Question:
When I tapped one checkbox, it automatically checked all the checkboxes and vice-versa unchecked all when I unchecked. But I want to specify which tapped checkbox can be checked or unchecked. How to do this please?
Here are my Flutter code and image.
'''
import 'package:flutter/cupertino.dart';
import 'package:flutter/material.dart';
void main() => runApp(MyApp());
class MyApp extends StatelessWidget {
@override
Widget build(BuildContext context) {
return MaterialApp(
title: 'Flutter Checked Listview',
theme: ThemeData(
primarySwatch: Colors.green,
),
home: MyHomePage(title: 'Flutter Checked Listview'),
);
}
}
class MyHomePage extends StatefulWidget {
MyHomePage({Key key, this.title}) : super(key: key);
final String title;
@override
_MyHomePageState createState() => _MyHomePageState();
}
class _MyHomePageState extends State<MyHomePage> {
List<String> _list = [];
List<String> _listString = ["Ac","Fuel Sensor","Power","Panic","Camera","Relay","Duty Button","Other"];
// var singleline;
bool selected = false;
@override
void initState() {
setState(() {
for (int i = 0; i < _listString.length; i++) {
_list.insert(0, '${_listString[i]}');
}
});
}
@override
Widget build(BuildContext context) {
return Scaffold(
appBar: AppBar(
title: Text('Checked Listview'),
),
body: ListView(
shrinkWrap: true,
children: <Widget>[
_list.isNotEmpty
? Wrap(
children: _list
.map(
(item) => IntrinsicWidth(
child: Container(
width: 120,
height: 40,
child: Card(
child: InkWell(
child: Center(
child: Row(
children: <Widget>[
Checkbox(value: selected,
onChanged:(bool val){
setState(() {
selected = val;
});}),
Expanded(child: Text(item)),
],
),),),),),),)
.toList(),
)
: Container(),
],),);
}
}
'''
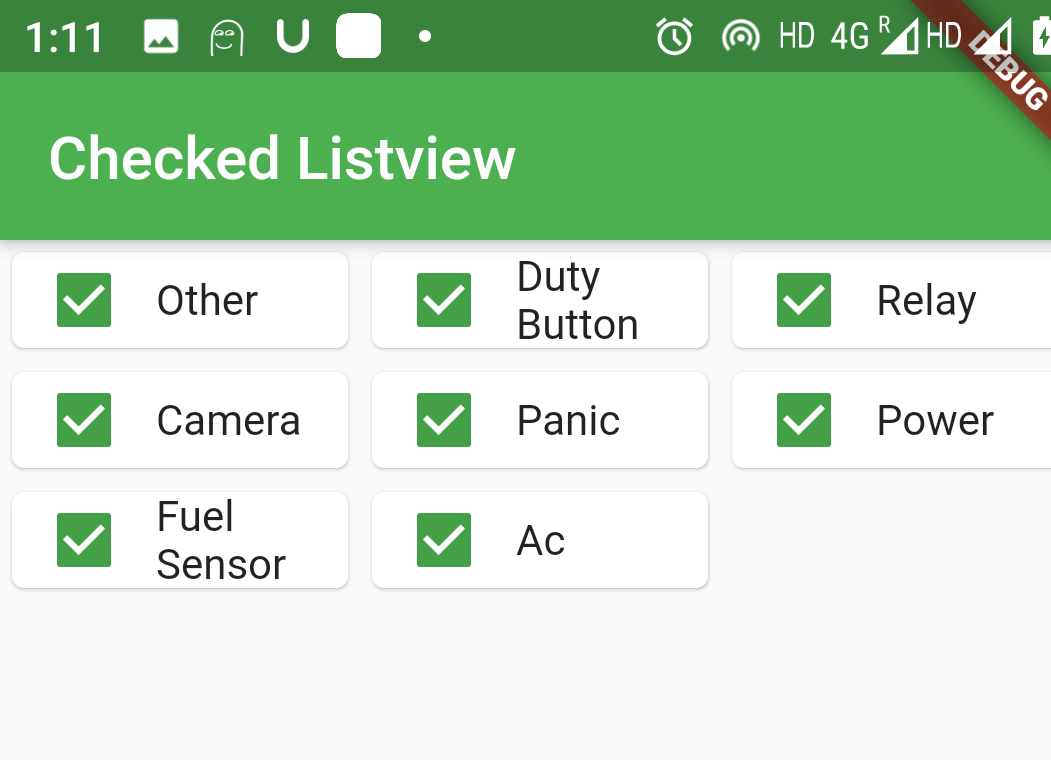
Answer: You can copy paste run full code below
You can use 'List<bool> selected' to control each value
code snippet
'''
List<bool> selected = [];
...
for (int i = 0; i < _listString.length; i++) {
_list.insert(0, '${_listString[i]}');
selected.insert(0, false);
}
...
var index = _list.indexOf(item);
...
Checkbox(
value: selected[index],
onChanged: (bool val) {
setState(() {
selected[index] = val;
});
}),
'''
working demo
<URL>
full code
'''
import 'package:flutter/cupertino.dart';
import 'package:flutter/material.dart';
void main() => runApp(MyApp());
class MyApp extends StatelessWidget {
@override
Widget build(BuildContext context) {
return MaterialApp(
title: 'Flutter Checked Listview',
theme: ThemeData(
primarySwatch: Colors.green,
),
home: MyHomePage(title: 'Flutter Checked Listview'),
);
}
}
class MyHomePage extends StatefulWidget {
MyHomePage({Key key, this.title}) : super(key: key);
final String title;
@override
_MyHomePageState createState() => _MyHomePageState();
}
class _MyHomePageState extends State<MyHomePage> {
List<String> _list = [];
List<String> _listString = [
"Ac",
"Fuel Sensor",
"Power",
"Panic",
"Camera",
"Relay",
"Duty Button",
"Other"
];
// var singleline;
List<bool> selected = [];
@override
void initState() {
setState(() {
for (int i = 0; i < _listString.length; i++) {
_list.insert(0, '${_listString[i]}');
selected.insert(0, false);
}
});
}
@override
Widget build(BuildContext context) {
return Scaffold(
appBar: AppBar(
title: Text('Checked Listview'),
),
body: ListView(
shrinkWrap: true,
children: <Widget>[
_list.isNotEmpty
? Wrap(
children: _list.map(
(item) {
var index = _list.indexOf(item);
return IntrinsicWidth(
child: Container(
width: 120,
height: 40,
child: Card(
child: InkWell(
child: Center(
child: Row(
children: <Widget>[
Checkbox(
value: selected[index],
onChanged: (bool val) {
setState(() {
selected[index] = val;
});
}),
Expanded(child: Text(item)),
],
),
),
),
),
),
);
},
).toList(),
)
: Container(),
],
),
);
}
}
'''